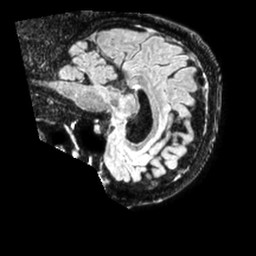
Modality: FLAIR
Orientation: sagittal
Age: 74
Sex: male
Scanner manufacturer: philips
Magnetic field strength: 1.5 T
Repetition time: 4.8 s
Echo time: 0.3778 s